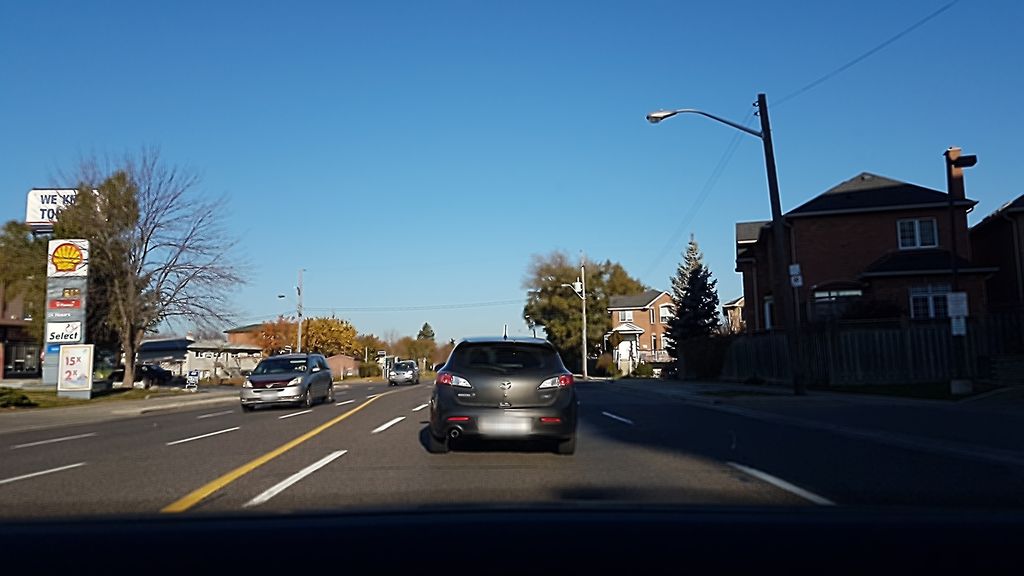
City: toronto